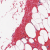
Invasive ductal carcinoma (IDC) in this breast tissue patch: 0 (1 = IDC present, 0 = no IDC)